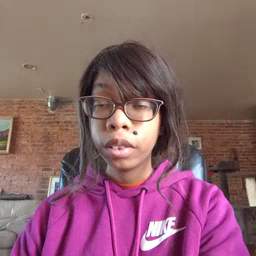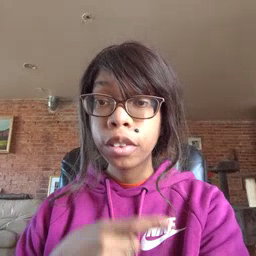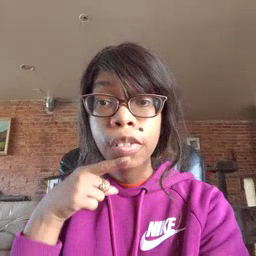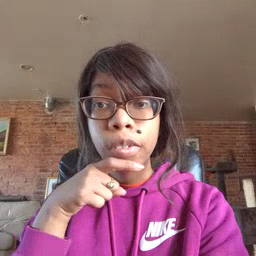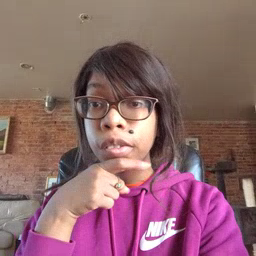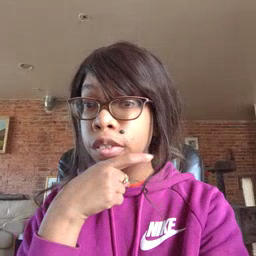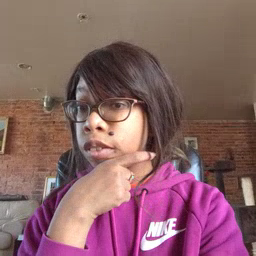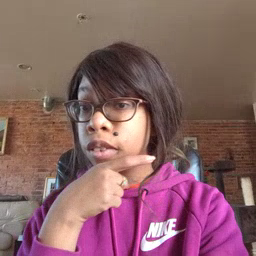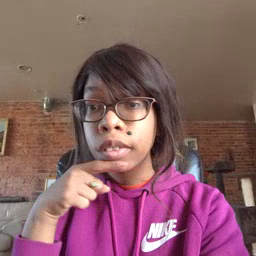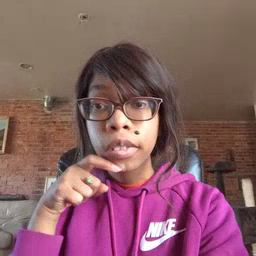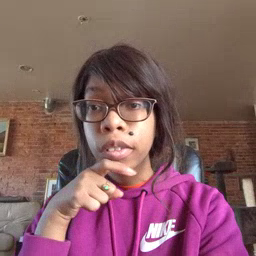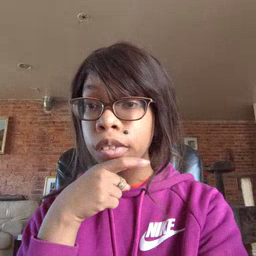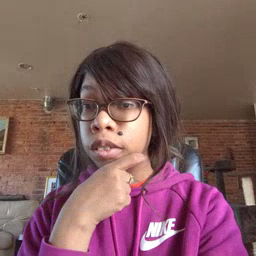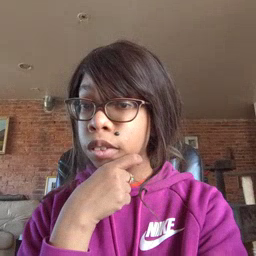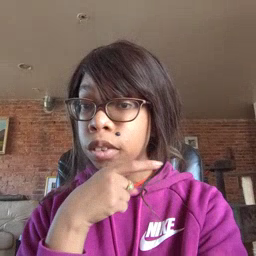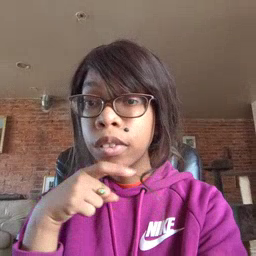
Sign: cereal